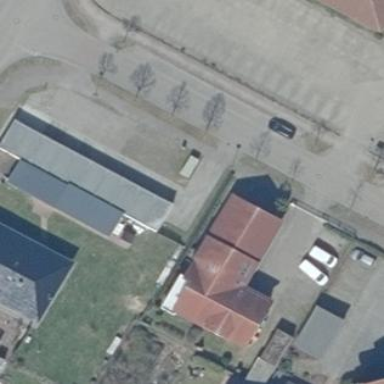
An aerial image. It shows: Group of garages.